Question: I want to plot the PCR values of 6 genes into multiple bar plots using ggplot2/facet_wrap. (1) The y-axis of the plot is showing specific values and it looks awkward with longer decimal places.
(2) The box plots are not visible, when i use facet_wrap.
CODE:
'''
PCR <- read_excel("2019-09 qPCR.xlsx", 1)
PCRvar <- melt(data = PCR, id.vars = 1) #listed the variables
ggplot(data = PCRvar, mapping = aes(x = Group, y = value, fill = Group)) +
facet_wrap(~variable) +
geom_boxplot()
'''
FILES: Excel, Plots
<URL>
Question:
(1) I want to show only specific values. Can we define the y-axis range and intervals (Example Range: -5 to +5, interval=0.5) ?
(2) Box plots are not visible? Can anyone provide a solution.

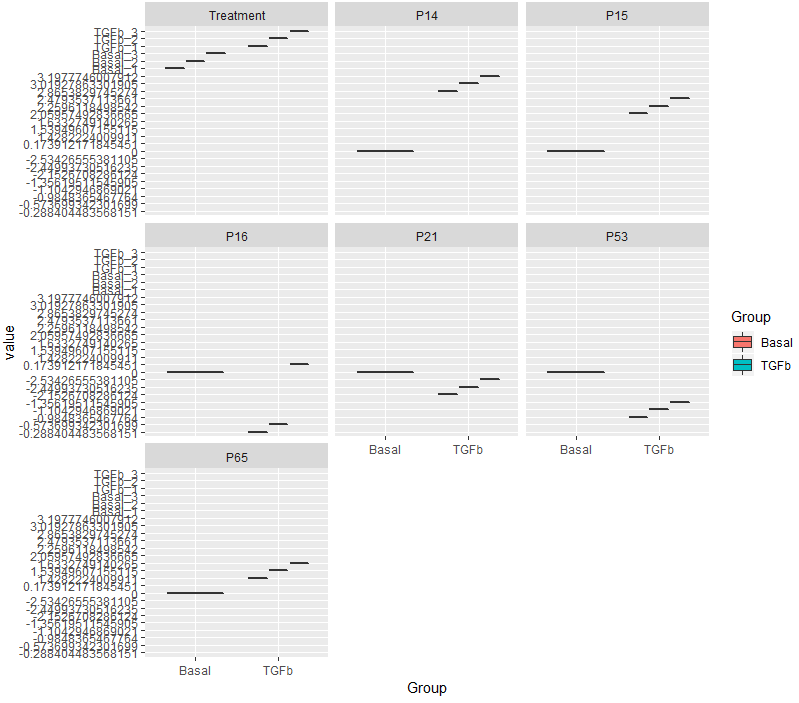
Answer: For the y-axis range, see '?ylim' or '?scale_y_continuous'.
Your next problem is that 'reshape2::melt()' was used incorrectly, so you have values with characters in the 'value' column:
'''
reshape2::melt(PCR, id.vars = 1) %>% str()
'data.frame': 42 obs. of 3 variables:
$ Group : chr "Basal" "Basal" "Basal" "TGFb" ...
$ variable: Factor w/ 7 levels "Treatment","P14",..: 1 1 1 1 1 1 2 2 2 2 ...
$ value : chr "Basal_1" "Basal_2" "Basal_3" "TGFb_1" ...
'''
I would suggest 'tidyr::gather()' instead.
'''
library(tidyr)
library(ggplot2)
PCR %>% gather(Var, Val, -Group, -Treatment) %>% str()
Classes 'tbl_df', 'tbl' and 'data.frame': 36 obs. of 4 variables:
$ Group : chr "Basal" "Basal" "Basal" "TGFb" ...
$ Treatment: chr "Basal_1" "Basal_2" "Basal_3" "TGFb_1" ...
$ Var : chr "P14" "P14" "P14" "P14" ...
$ Val : num 0 0 0 3.02 2.87 ...
'''
Boxplot should now give the expected result:
'''
PCR %>%
gather(Var, Val, -Group, -Treatment) %>%
ggplot(mapping = aes(x = Group, y = Val, fill = Group)) +
facet_wrap(~Var) +
geom_boxplot()
'''
<URL>
given the small number of values and the fact that many of the controls = 0, I would suggest showing the individual observations rather than using a boxplot:
'''
PCR %>%
gather(Var, Val, -Group, -Treatment) %>%
ggplot(mapping = aes(x = Group, y = Val, color = Group)) +
facet_wrap(~Var) +
geom_jitter(width = 0.2)
'''
<URL>